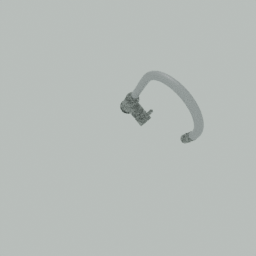
Label: appliances